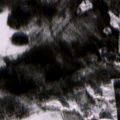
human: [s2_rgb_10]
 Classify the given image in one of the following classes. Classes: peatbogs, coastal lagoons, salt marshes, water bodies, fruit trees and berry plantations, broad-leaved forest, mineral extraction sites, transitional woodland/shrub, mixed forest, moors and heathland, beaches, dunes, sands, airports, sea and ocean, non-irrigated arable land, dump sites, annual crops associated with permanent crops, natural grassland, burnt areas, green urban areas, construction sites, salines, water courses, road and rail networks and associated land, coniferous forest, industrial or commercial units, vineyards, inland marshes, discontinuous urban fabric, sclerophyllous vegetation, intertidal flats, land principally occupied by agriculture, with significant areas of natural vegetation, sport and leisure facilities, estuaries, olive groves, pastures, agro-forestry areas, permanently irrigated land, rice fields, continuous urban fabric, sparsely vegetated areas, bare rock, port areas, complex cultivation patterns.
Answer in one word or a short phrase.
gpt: coniferous forest, transitional woodland/shrub, peatbogs